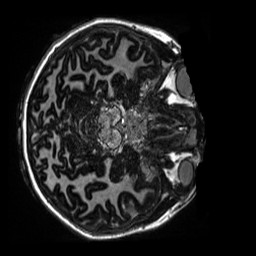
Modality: MP2RAGE
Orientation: axial
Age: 12
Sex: female
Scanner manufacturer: siemens
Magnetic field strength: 3 T
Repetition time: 4 s
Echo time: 0.00303 s